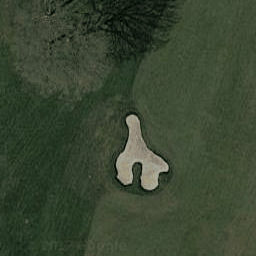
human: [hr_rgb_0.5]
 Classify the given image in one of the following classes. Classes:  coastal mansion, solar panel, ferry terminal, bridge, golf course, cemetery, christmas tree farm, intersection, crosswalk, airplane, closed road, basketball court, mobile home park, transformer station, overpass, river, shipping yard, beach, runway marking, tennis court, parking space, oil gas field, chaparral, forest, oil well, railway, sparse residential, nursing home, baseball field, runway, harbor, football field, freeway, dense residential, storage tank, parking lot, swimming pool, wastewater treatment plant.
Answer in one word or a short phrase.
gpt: golf course